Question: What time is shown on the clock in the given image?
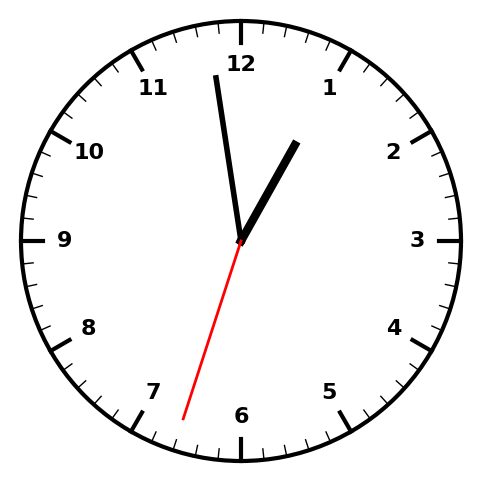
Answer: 12:58:33